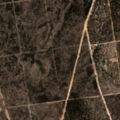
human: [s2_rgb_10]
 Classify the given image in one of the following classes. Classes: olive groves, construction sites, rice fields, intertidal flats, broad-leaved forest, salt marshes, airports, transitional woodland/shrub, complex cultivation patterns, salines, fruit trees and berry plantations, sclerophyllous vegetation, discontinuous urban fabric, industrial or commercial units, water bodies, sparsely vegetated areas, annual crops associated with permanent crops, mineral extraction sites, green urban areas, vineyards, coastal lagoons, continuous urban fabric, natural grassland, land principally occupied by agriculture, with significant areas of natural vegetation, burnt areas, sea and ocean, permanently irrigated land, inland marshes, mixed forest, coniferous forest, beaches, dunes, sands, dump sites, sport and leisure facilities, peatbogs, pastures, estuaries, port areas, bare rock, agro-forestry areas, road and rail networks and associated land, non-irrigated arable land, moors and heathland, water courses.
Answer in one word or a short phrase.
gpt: continuous urban fabric